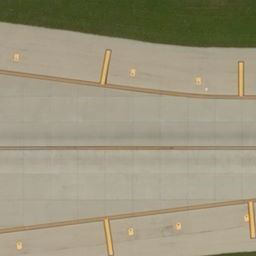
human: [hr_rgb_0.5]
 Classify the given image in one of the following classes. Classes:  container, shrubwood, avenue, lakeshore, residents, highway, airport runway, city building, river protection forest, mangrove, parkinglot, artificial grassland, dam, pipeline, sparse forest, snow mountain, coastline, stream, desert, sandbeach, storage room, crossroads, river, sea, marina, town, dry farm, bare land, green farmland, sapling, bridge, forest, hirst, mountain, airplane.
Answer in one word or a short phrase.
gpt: airport runway